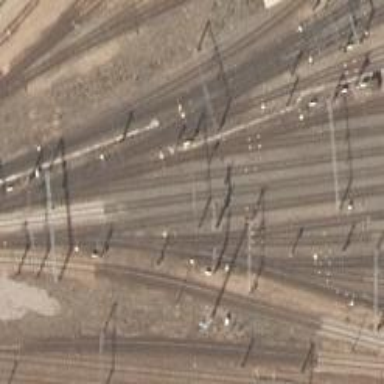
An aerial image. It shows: Railway signal.